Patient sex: M
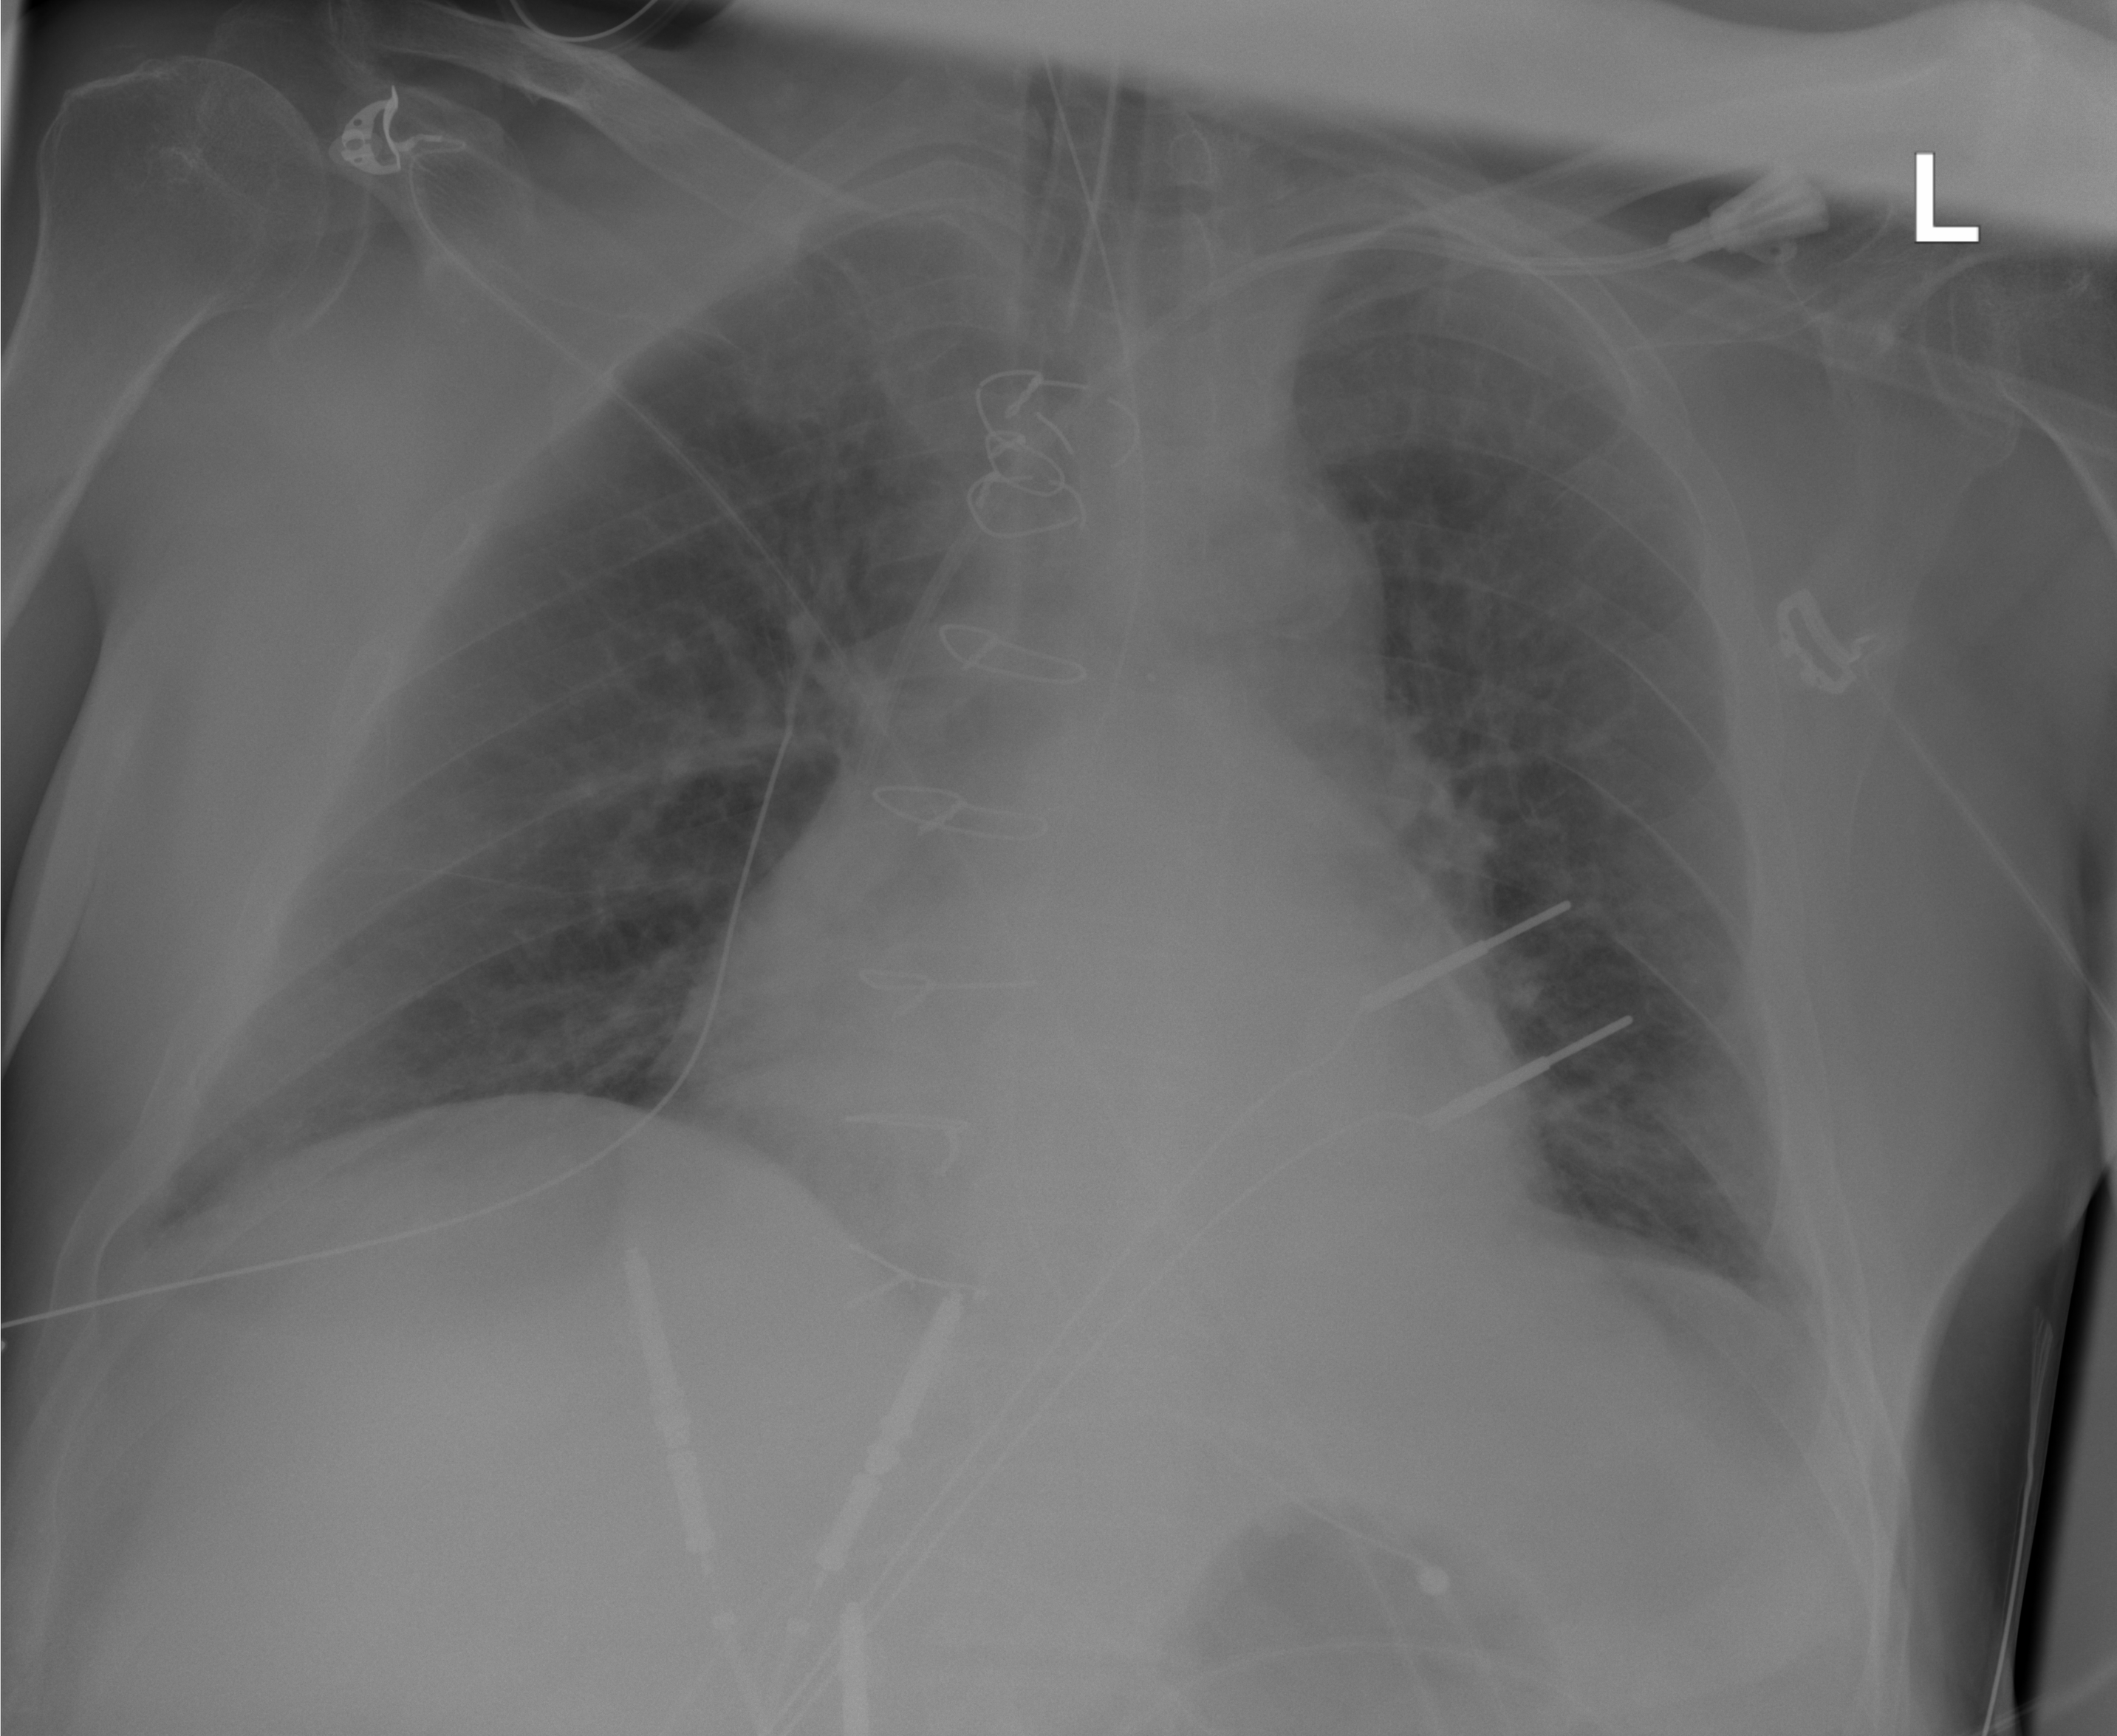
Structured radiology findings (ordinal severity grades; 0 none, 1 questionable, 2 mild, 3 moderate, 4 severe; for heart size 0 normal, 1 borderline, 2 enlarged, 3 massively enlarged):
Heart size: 0
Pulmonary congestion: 2
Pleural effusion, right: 0
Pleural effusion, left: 2
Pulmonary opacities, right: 0
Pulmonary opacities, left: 0
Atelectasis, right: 0
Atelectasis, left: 2